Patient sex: M
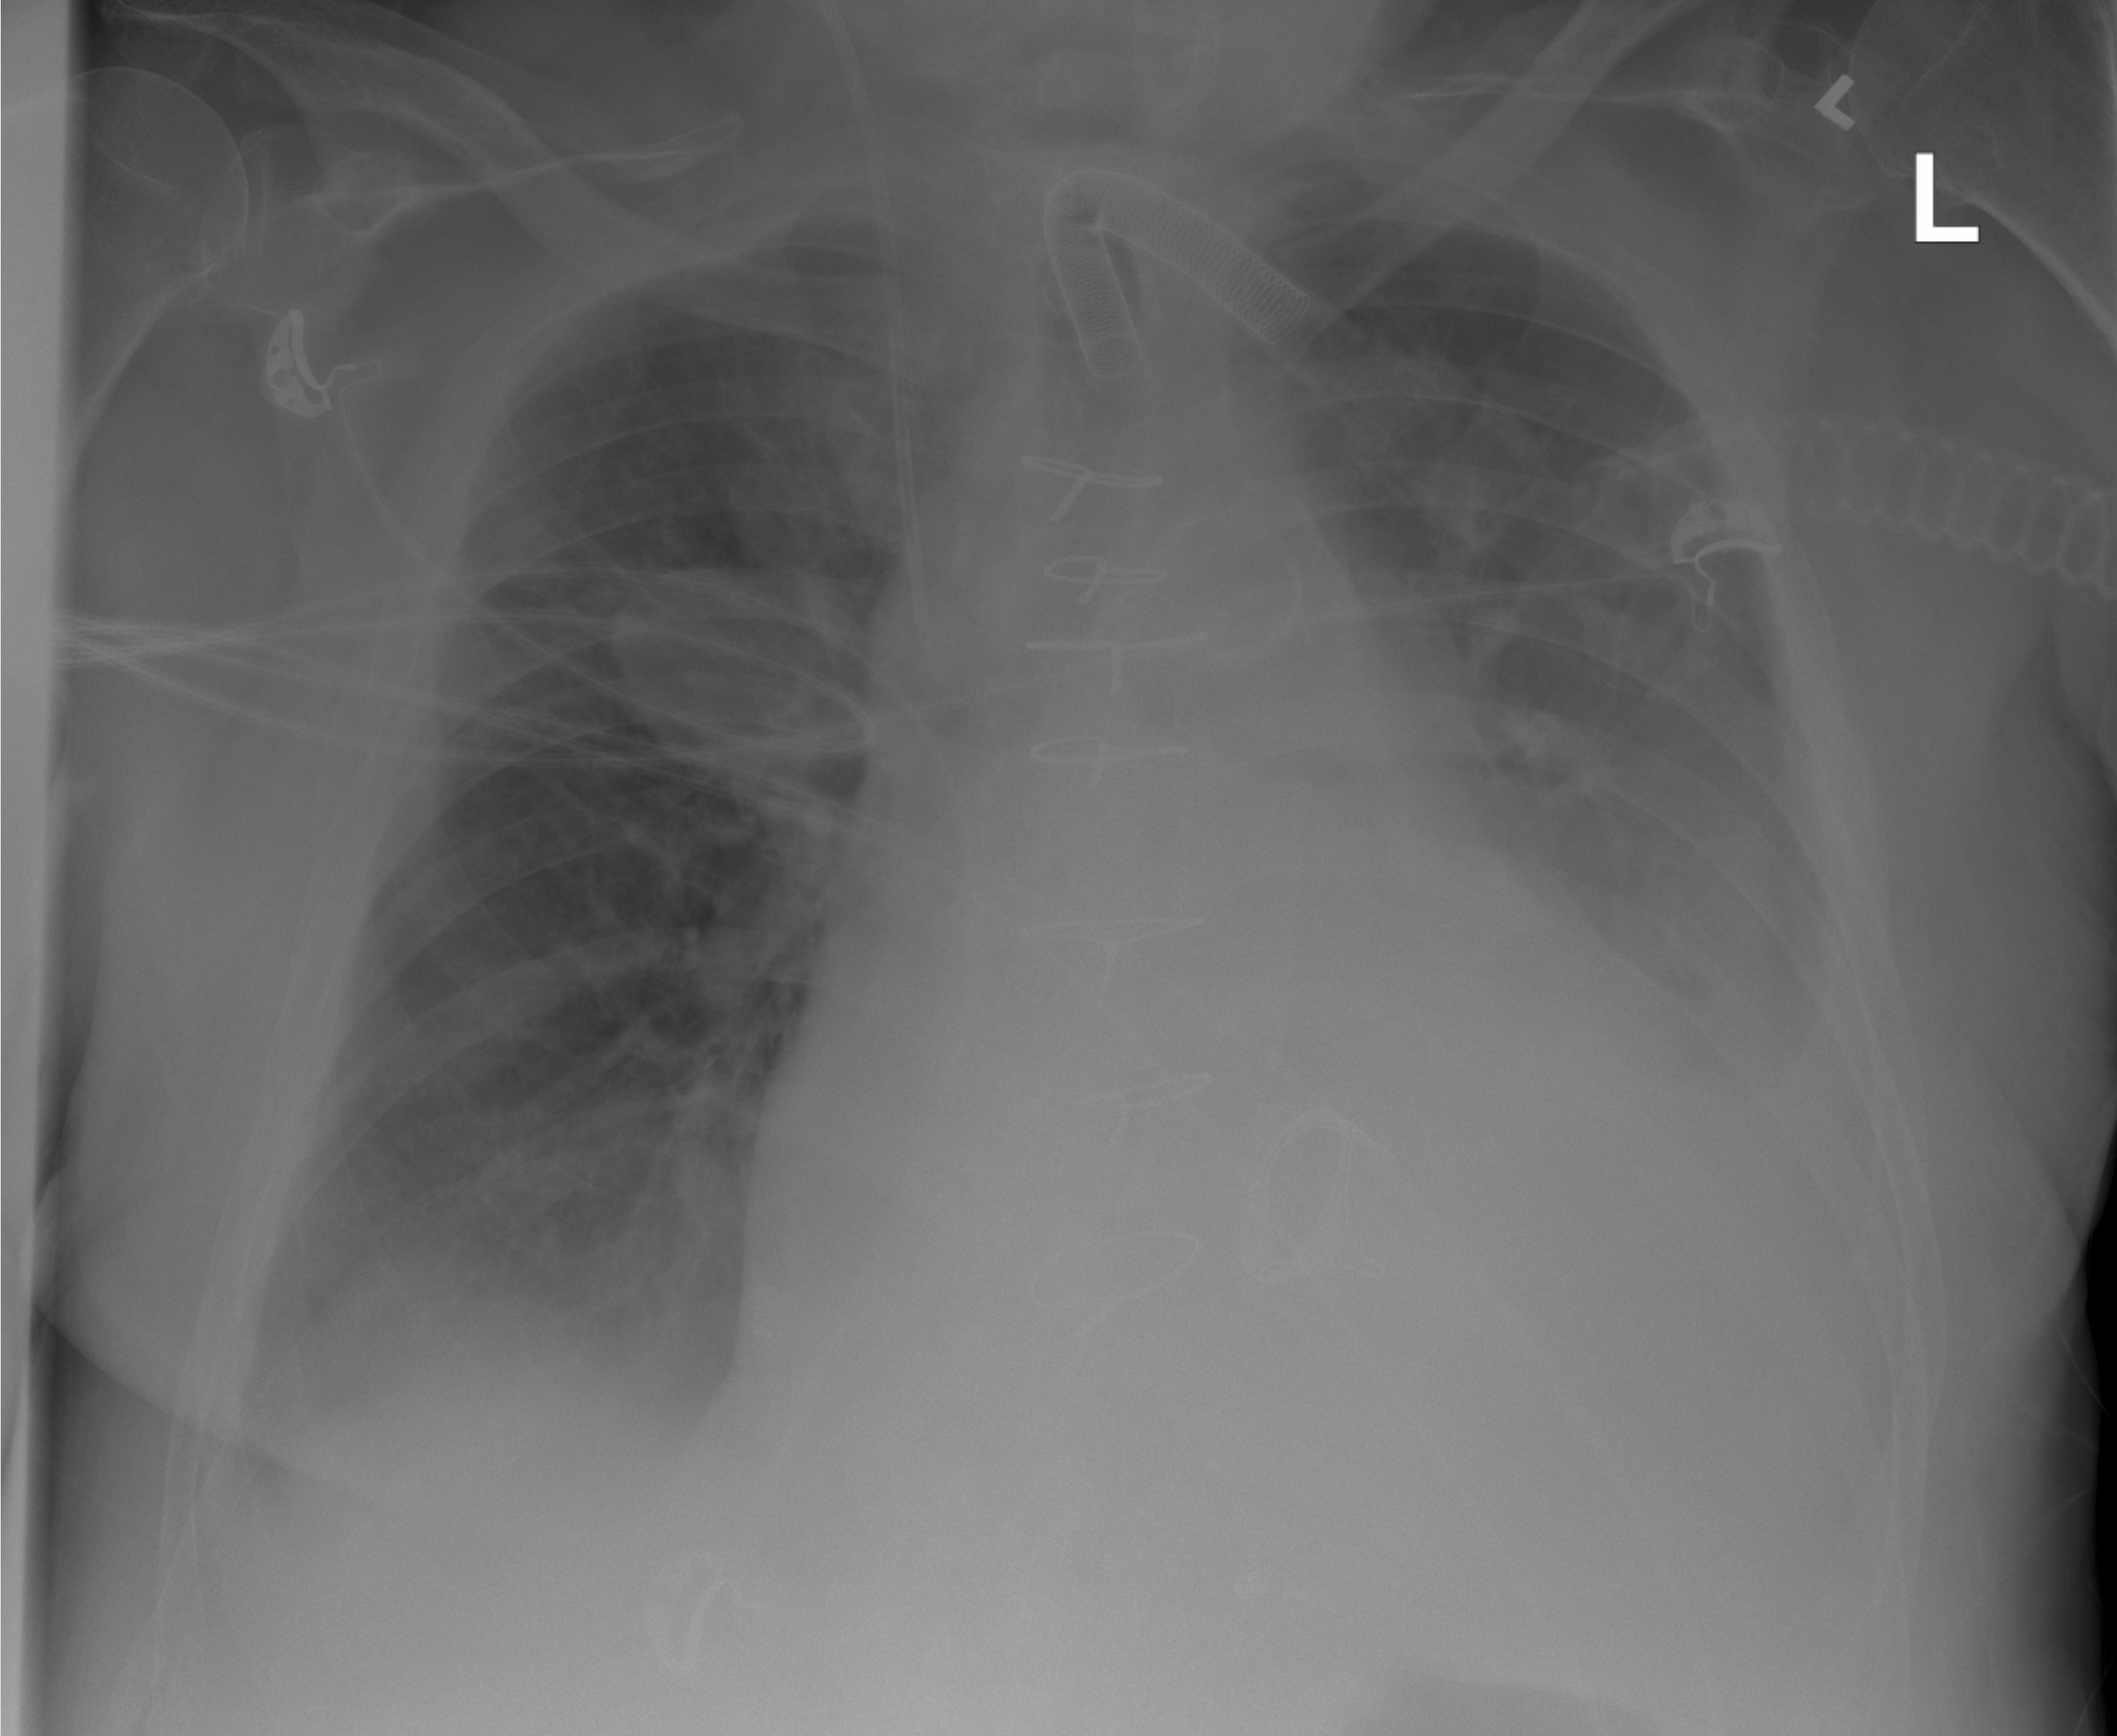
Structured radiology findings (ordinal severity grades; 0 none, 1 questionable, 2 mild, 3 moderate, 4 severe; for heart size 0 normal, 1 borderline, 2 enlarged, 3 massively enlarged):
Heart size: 2
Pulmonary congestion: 2
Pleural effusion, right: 2
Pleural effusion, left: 3
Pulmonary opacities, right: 0
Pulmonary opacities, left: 0
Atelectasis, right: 0
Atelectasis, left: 2